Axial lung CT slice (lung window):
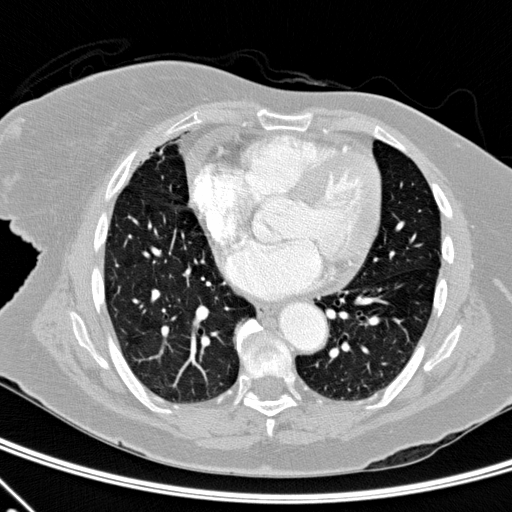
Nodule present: no